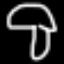
Label: mushroom